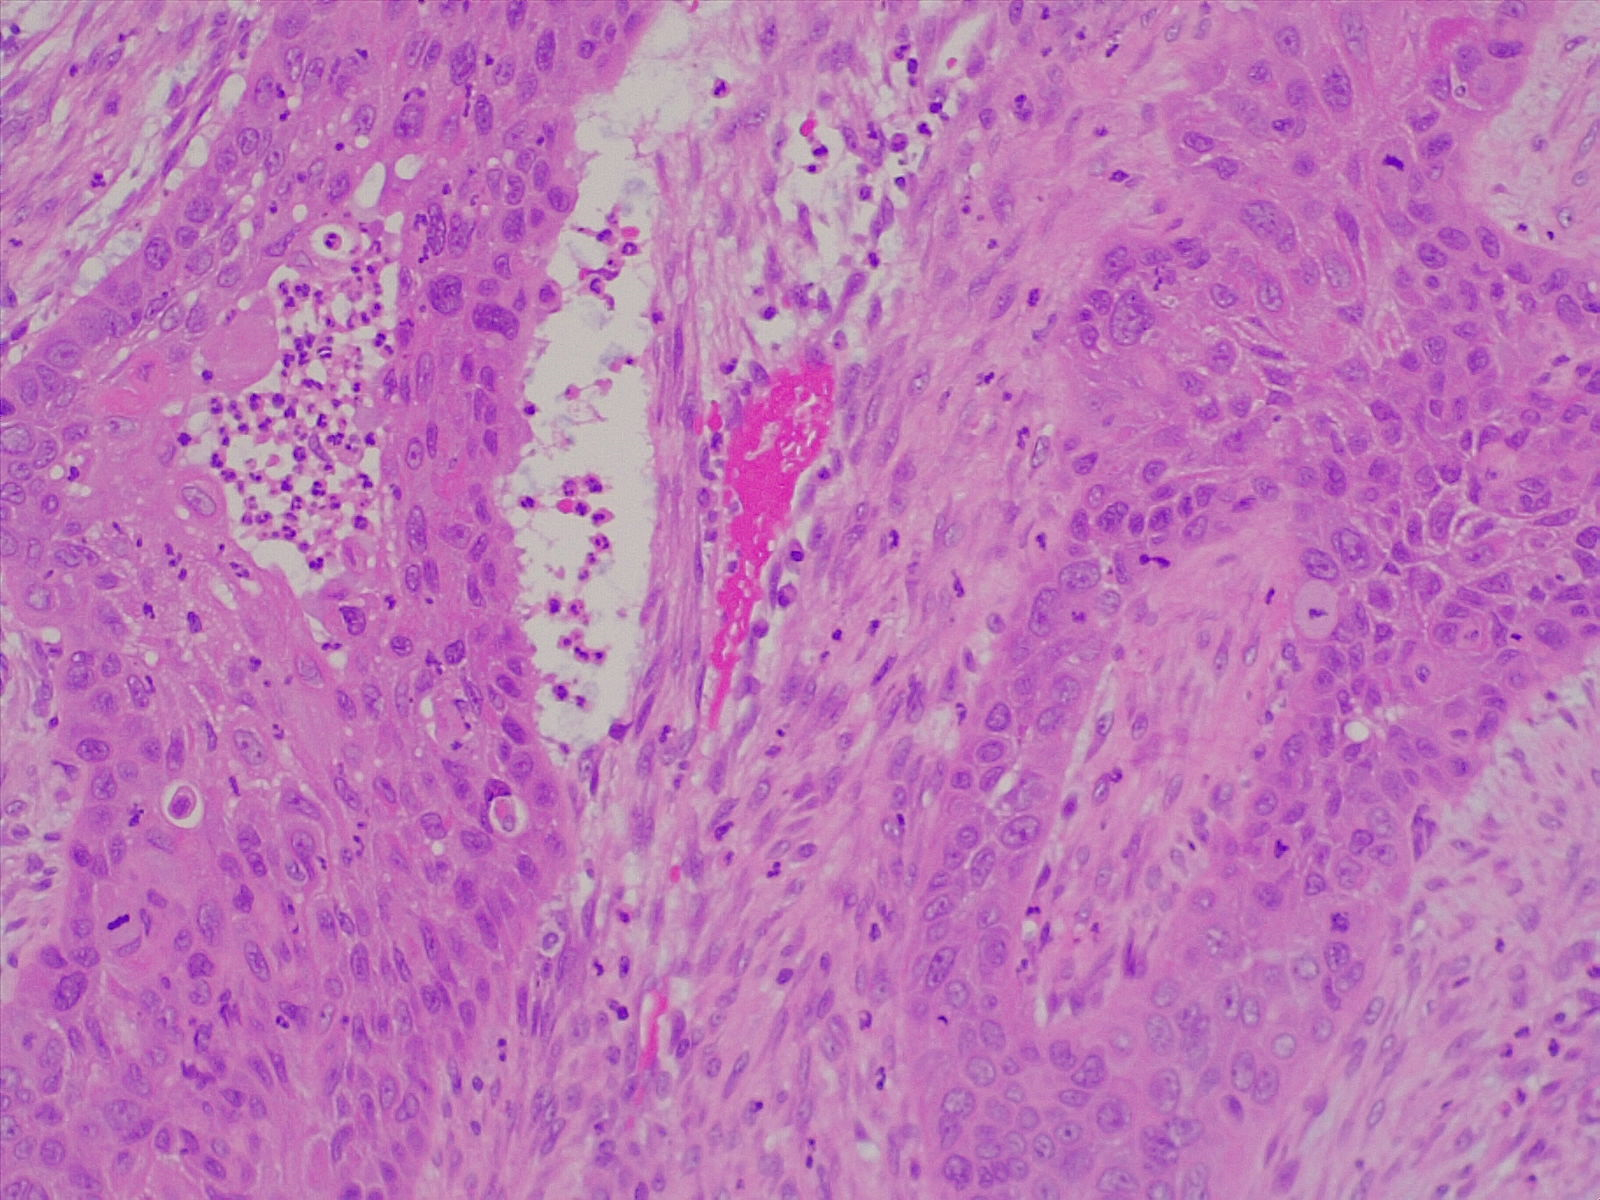
Label: lung squamous cell carcinoma, well differentiated